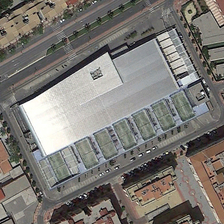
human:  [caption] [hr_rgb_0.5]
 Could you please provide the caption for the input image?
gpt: next to the road is a large stadium .

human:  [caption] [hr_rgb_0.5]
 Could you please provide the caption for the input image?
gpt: the stadium is surrounded by a dense residential area .

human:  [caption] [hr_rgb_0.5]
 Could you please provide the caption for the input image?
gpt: next to the road is a large stadium .

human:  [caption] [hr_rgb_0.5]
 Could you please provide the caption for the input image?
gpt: the stadium is surrounded by a dense residential area .

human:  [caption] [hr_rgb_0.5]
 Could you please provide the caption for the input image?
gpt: next to the road is a large stadium .